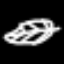
Label: leaf